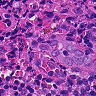
Metastatic tissue present: yes